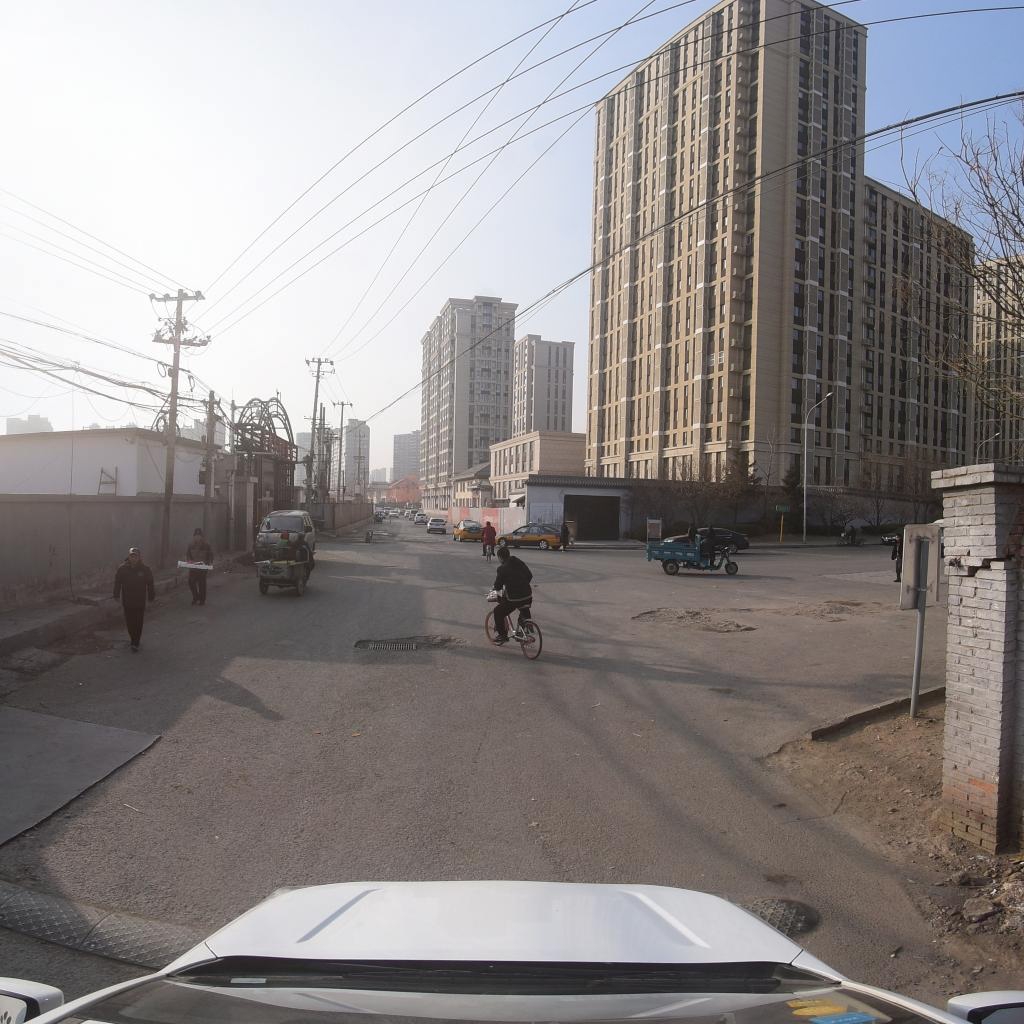
Region: Fengtai
Road damage annotations: pothole, pothole, manhole cover